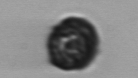
Label: Dinophyceae